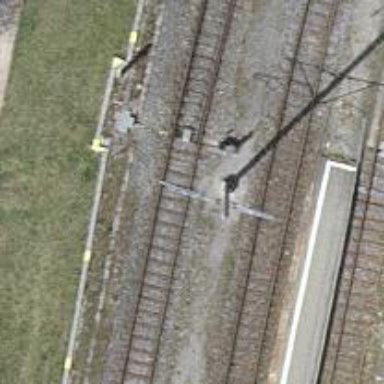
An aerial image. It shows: Railway switch.